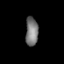
Tissue: prostate
Cell type: T cells
Senescence score: 0.7992
Nuclear area (px): 354
Mean DAPI intensity: 120.153